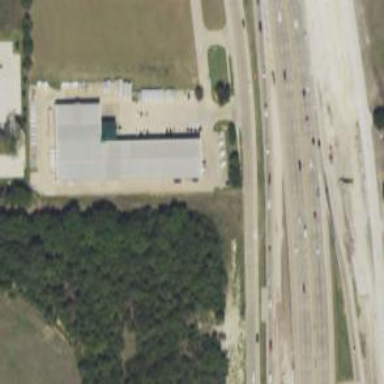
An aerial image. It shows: Secondary road with frontage road.